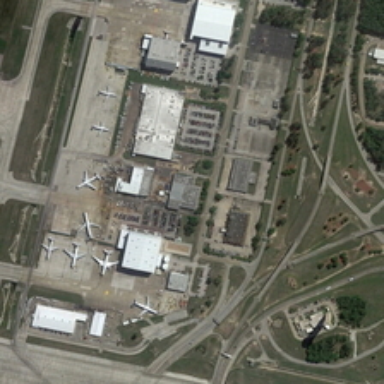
Some planes are parked near several buildings with parking lots .